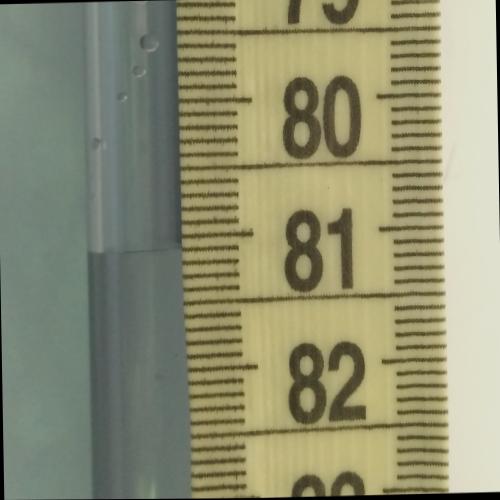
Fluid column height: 81.1 cm